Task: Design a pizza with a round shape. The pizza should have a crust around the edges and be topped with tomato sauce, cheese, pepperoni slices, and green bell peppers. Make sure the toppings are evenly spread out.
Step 601:
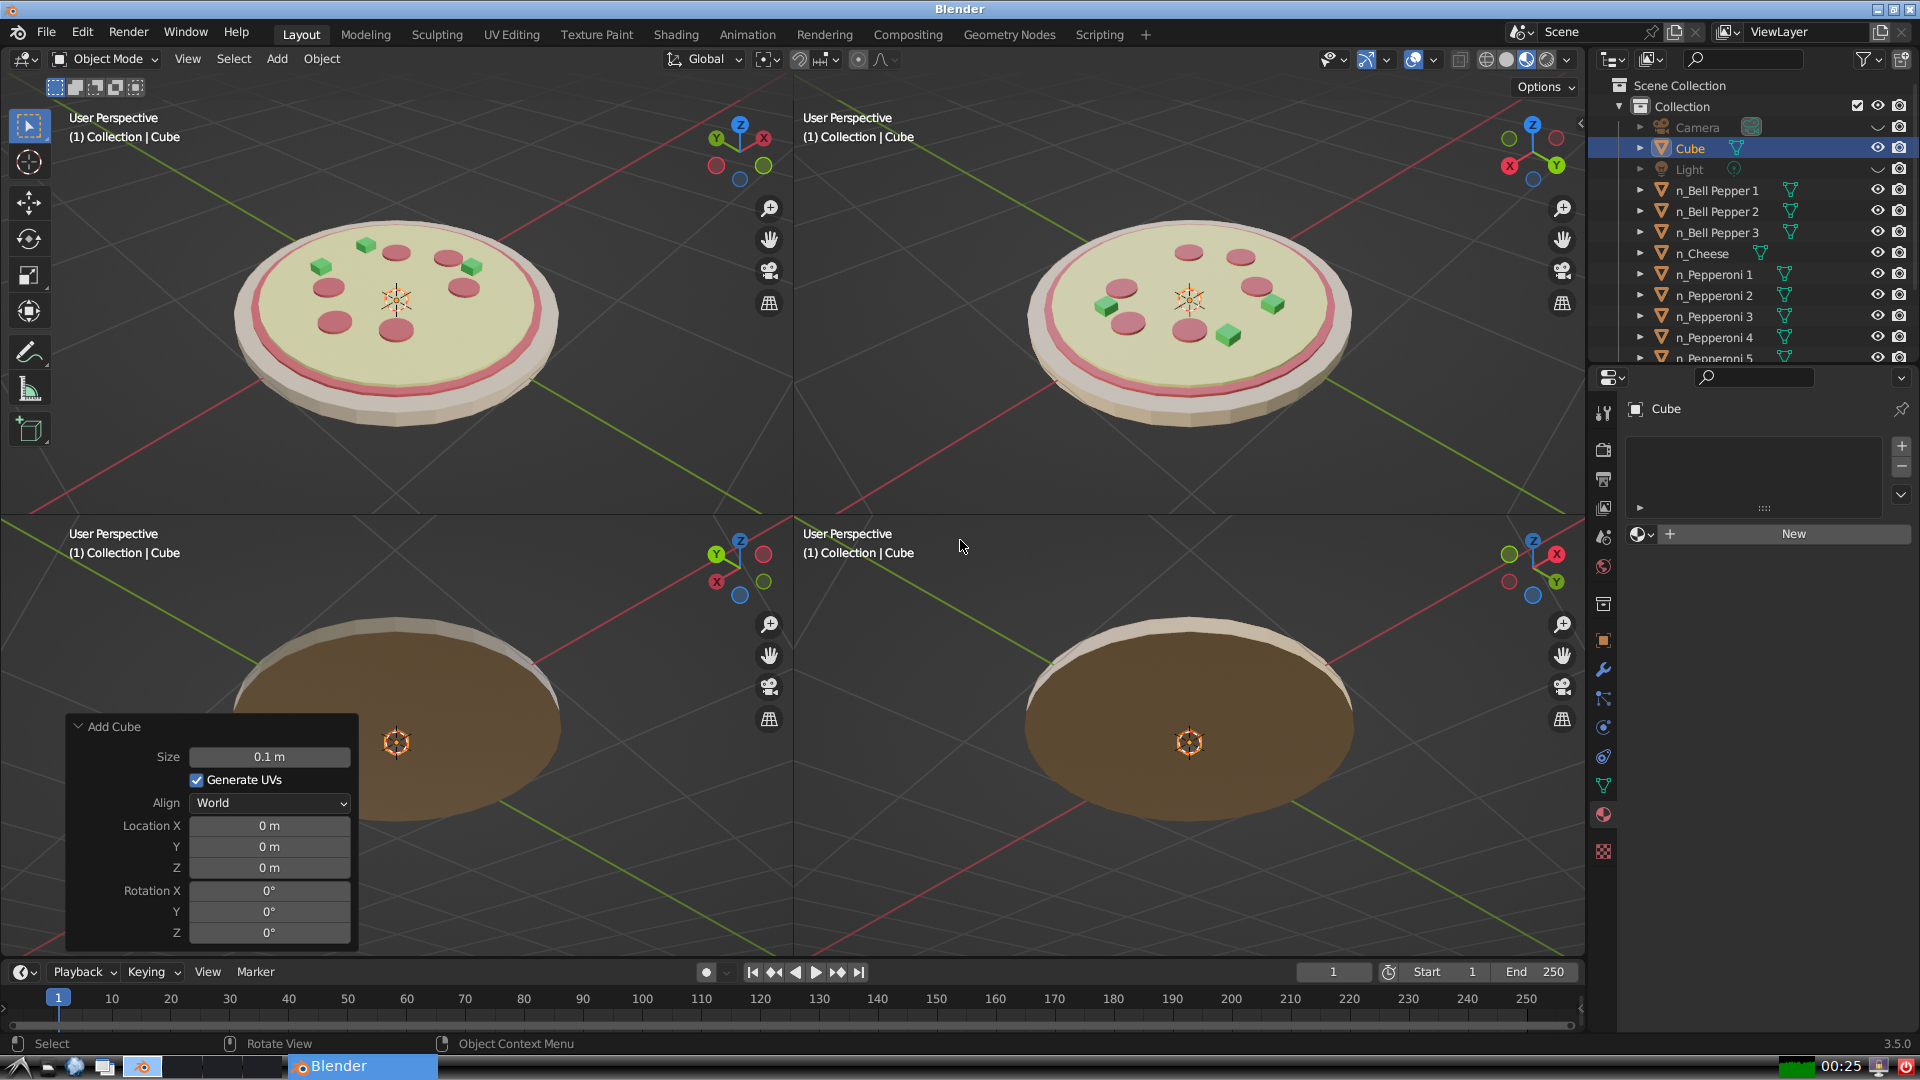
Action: {"mouse_move": [270, 826]}